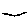
Label: line